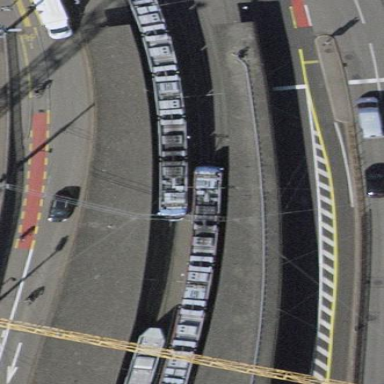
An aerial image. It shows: Shelter for public transport.